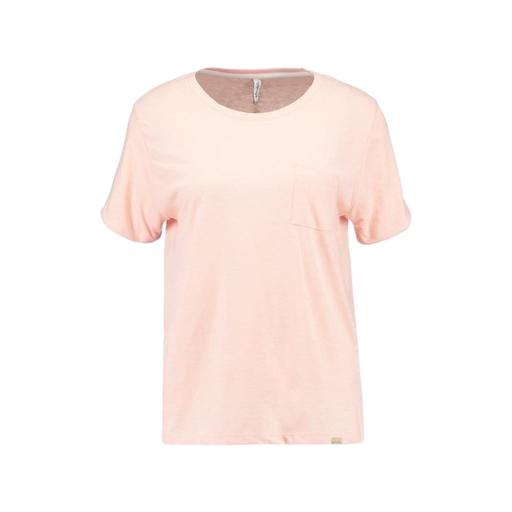
pink pocket tee, faded peach tshirt, red pocket t-shirt only macy, white background